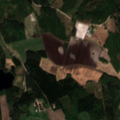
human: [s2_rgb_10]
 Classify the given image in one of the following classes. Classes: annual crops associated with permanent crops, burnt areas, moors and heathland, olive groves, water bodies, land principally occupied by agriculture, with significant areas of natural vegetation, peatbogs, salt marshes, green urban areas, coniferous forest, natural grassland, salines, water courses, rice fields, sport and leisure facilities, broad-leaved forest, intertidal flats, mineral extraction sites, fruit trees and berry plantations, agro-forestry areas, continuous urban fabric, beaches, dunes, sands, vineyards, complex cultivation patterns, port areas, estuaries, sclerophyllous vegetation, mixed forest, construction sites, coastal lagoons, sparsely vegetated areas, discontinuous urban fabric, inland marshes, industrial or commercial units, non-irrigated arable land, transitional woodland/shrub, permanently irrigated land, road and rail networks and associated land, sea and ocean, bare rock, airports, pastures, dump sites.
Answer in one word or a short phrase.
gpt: non-irrigated arable land, land principally occupied by agriculture, with significant areas of natural vegetation, broad-leaved forest, mixed forest